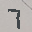
Label: 7